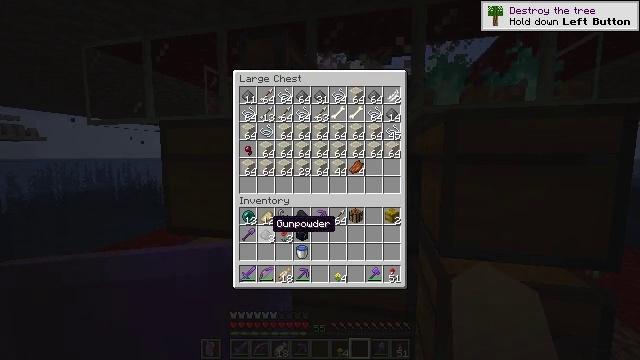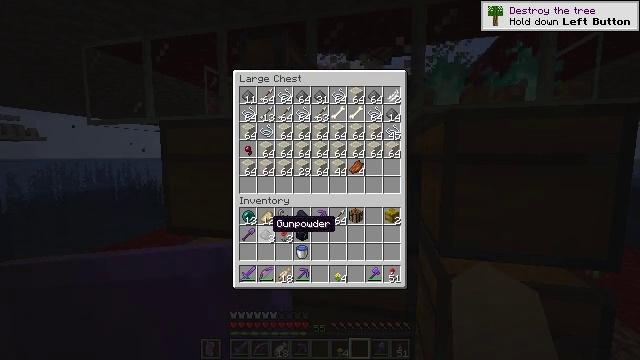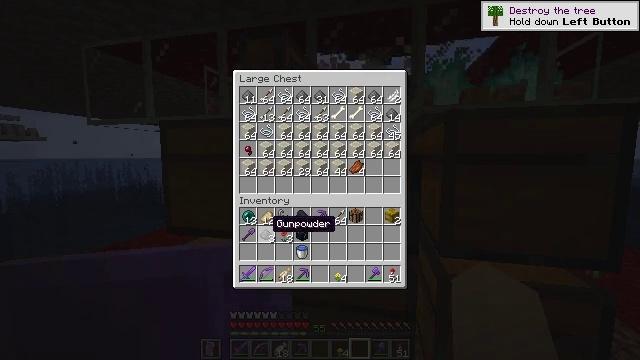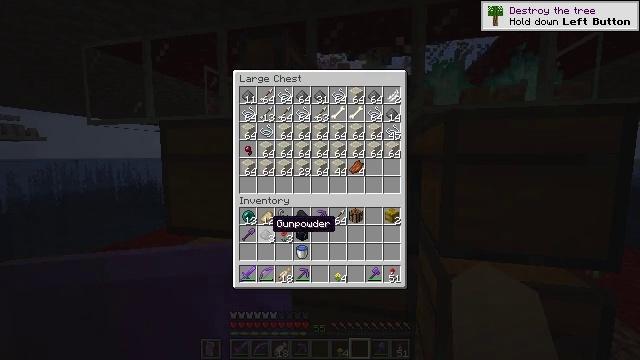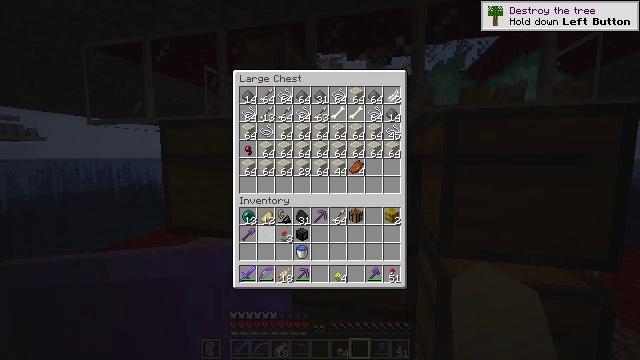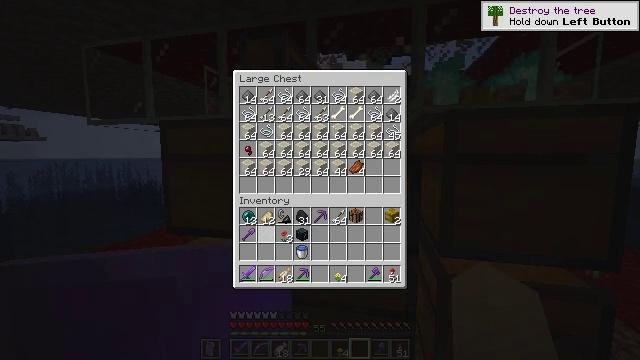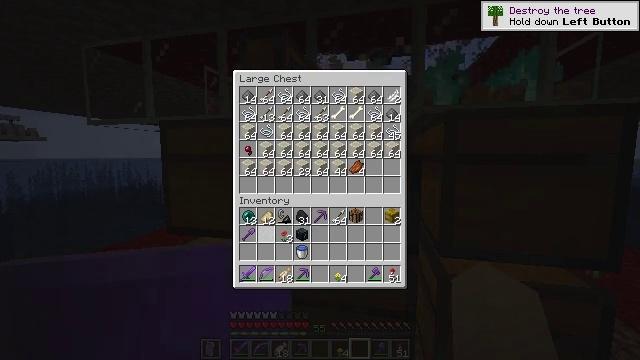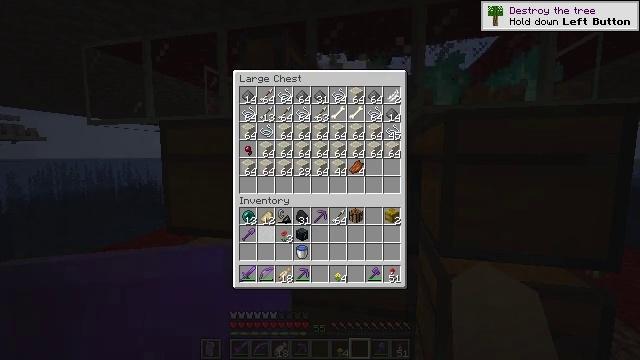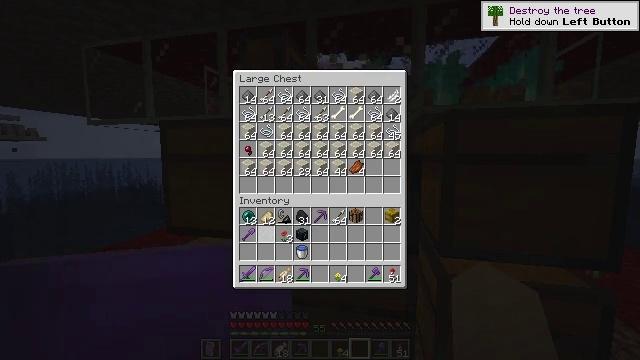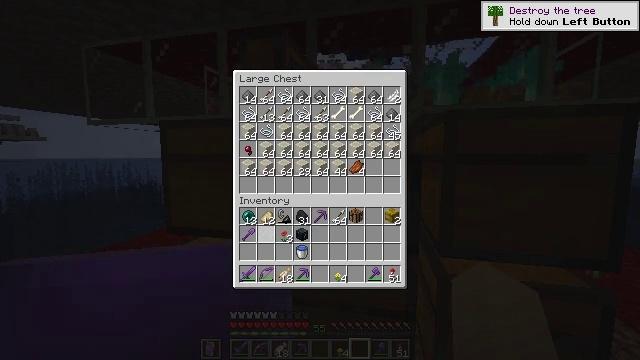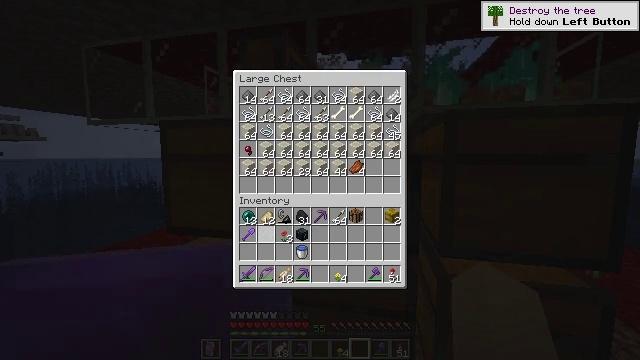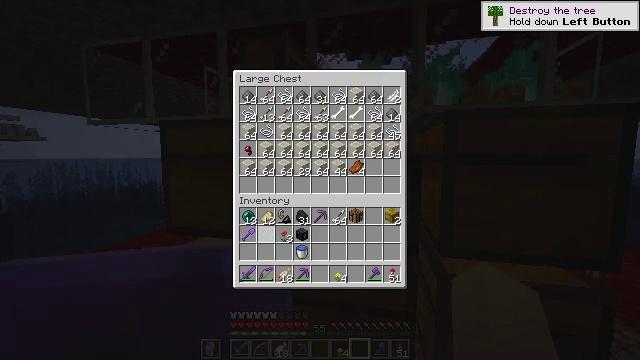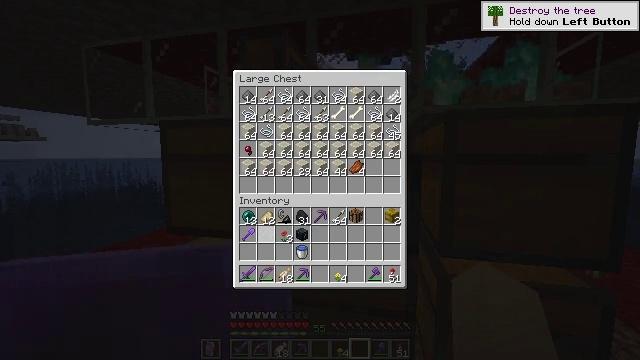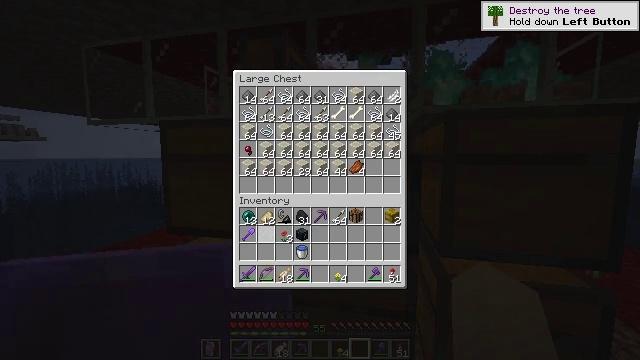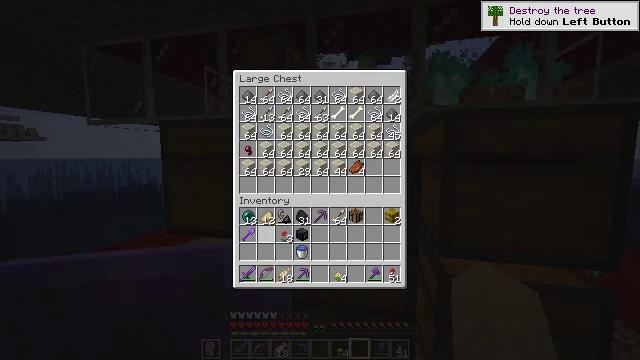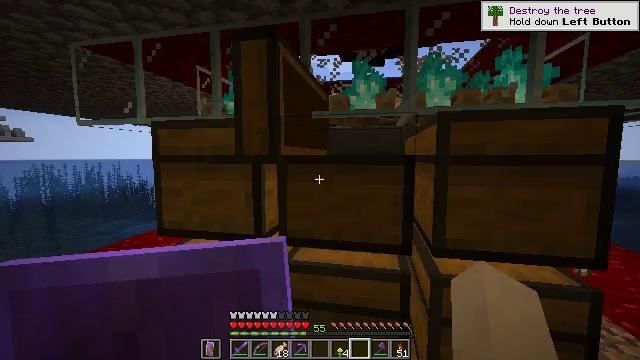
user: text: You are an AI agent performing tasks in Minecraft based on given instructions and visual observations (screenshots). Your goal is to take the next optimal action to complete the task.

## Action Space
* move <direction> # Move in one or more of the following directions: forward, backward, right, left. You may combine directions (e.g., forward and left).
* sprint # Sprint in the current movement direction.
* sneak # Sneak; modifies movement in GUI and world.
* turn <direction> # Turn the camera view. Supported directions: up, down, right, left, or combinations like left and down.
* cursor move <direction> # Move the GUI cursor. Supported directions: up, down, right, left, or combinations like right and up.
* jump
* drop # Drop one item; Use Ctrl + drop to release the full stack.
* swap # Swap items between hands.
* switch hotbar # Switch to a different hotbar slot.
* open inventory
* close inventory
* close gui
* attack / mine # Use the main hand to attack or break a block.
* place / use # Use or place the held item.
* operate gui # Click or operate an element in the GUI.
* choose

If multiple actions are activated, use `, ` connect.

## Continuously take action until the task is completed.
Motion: motion action
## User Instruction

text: Gather the sticky piston from a redstone contraption.
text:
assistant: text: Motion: sneak
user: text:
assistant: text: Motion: sneak
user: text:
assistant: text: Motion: sneak
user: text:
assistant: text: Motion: sneak, attack / mine
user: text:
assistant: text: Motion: sneak, attack / mine
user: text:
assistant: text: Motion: sneak, attack / mine
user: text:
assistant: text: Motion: sneak
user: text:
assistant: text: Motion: sneak
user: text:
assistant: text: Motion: no_op
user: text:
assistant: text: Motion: no_op
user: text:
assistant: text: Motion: no_op
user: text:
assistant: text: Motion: no_op
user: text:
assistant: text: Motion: no_op
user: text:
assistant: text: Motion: no_op
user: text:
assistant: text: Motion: turn right
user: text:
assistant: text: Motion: turn right and down
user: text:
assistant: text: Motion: move forward, turn right and down
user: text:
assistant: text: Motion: move forward, turn right and down
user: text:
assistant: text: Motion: move forward, turn right and down
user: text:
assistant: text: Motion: turn right and down
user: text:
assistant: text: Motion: turn right
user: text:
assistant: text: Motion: turn right
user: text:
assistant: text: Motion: turn right
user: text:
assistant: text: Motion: no_op
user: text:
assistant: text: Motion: no_op
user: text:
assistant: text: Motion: no_op
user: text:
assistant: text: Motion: no_op
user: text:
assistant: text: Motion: turn right
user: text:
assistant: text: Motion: turn right and up
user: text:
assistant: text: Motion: turn right and up